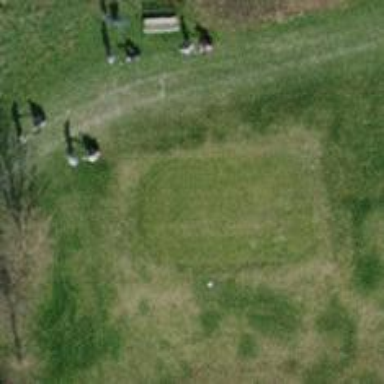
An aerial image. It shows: Golf tee on grassy land.